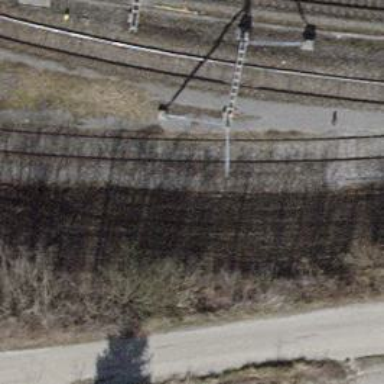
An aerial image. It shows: Rail spur service.